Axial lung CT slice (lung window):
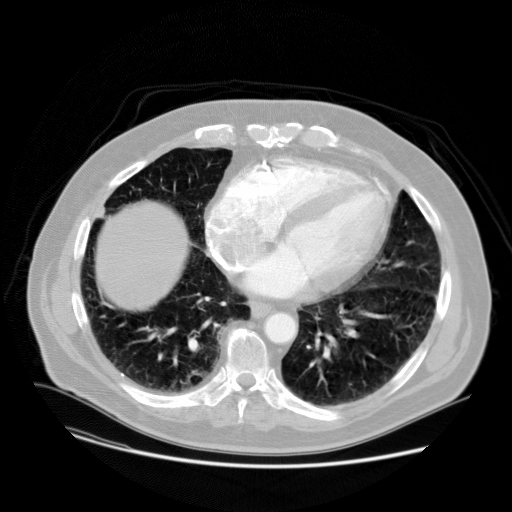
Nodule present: no